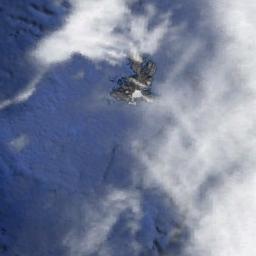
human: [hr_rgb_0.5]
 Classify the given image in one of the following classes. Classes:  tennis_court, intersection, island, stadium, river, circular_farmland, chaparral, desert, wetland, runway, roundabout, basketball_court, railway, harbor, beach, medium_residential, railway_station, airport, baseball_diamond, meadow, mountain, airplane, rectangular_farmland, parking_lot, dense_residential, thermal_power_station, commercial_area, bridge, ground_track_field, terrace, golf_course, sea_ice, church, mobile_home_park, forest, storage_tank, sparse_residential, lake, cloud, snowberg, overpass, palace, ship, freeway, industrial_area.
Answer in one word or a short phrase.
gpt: cloud